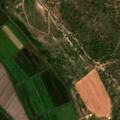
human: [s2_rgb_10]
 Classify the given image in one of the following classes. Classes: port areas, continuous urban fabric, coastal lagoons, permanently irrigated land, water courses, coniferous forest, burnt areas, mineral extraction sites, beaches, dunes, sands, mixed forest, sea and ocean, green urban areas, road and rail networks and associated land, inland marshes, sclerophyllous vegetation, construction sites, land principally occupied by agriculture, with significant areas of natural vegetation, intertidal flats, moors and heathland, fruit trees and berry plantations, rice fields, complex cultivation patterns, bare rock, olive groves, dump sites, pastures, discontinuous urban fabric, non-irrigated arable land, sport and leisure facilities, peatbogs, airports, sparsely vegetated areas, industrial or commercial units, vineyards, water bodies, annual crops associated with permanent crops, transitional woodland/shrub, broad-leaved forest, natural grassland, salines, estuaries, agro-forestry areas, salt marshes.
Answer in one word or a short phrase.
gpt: continuous urban fabric